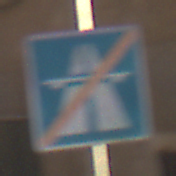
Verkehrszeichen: EndeAutbahn
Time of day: Midday
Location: Outdoor (Urban)
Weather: Clear
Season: NotSpecified
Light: Natural